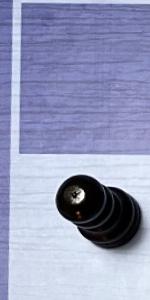
Label: Pawn_Black